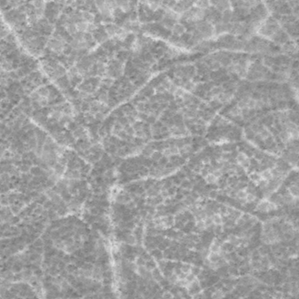
Label: frost